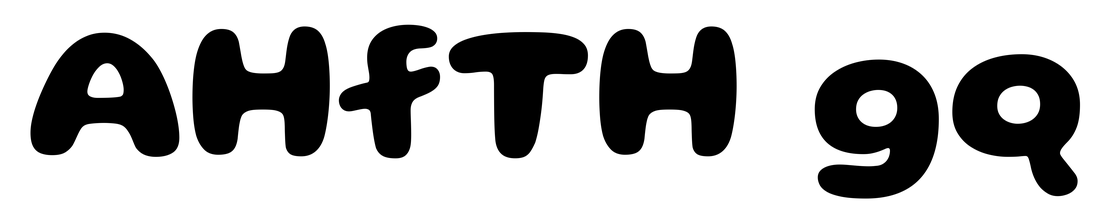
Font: Gluten_Bold